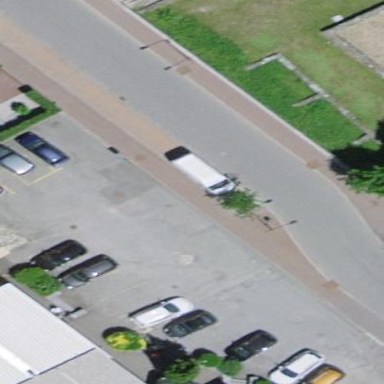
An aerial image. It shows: Parking lane.